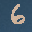
Label: 6